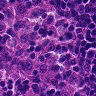
Metastatic tissue present: no